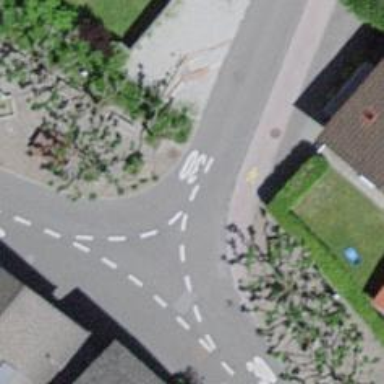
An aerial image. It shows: Residential road with asphalt surface. The right sidewalk also has asphalt surface.